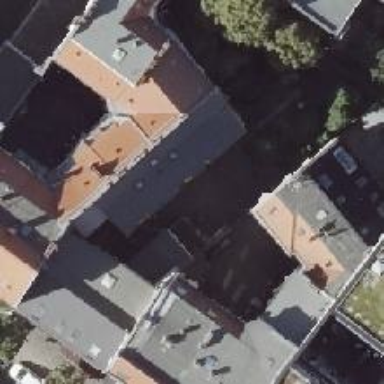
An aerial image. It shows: Unique quadruple saltbox-shaped roof outlines building with multiple apartments.